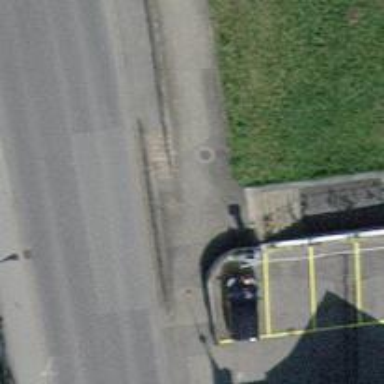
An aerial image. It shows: Set of steps on the road.